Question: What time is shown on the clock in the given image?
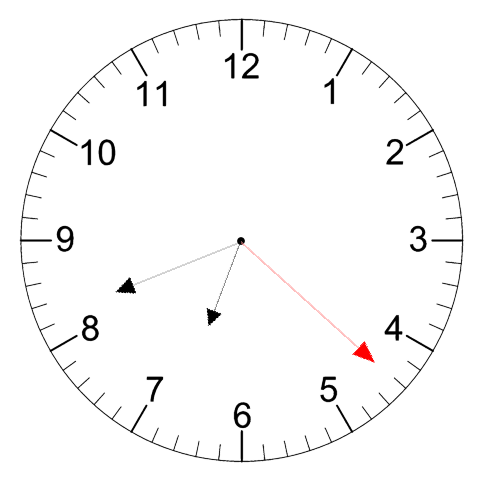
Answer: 06:41:22